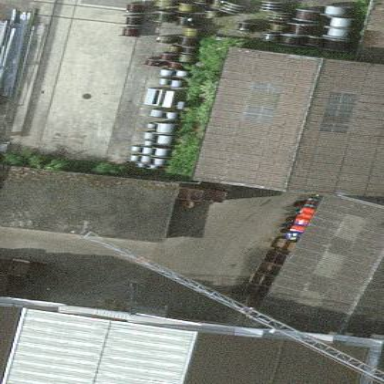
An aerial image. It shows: Warehouse.